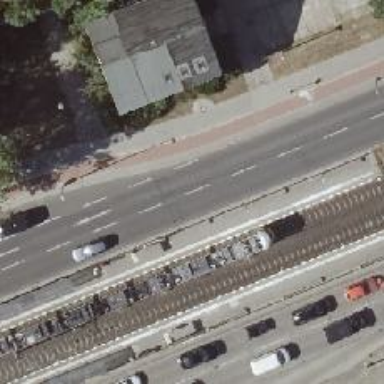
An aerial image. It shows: Asphalt road with lane markings. It is primary highway with dual carriageway.